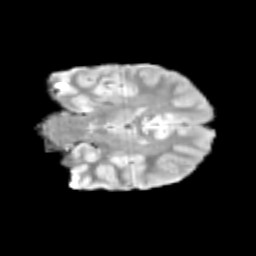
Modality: T2w
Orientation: coronal
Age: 9
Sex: male
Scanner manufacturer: siemens
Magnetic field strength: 3 T
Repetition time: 3.8 s
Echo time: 0.07 s